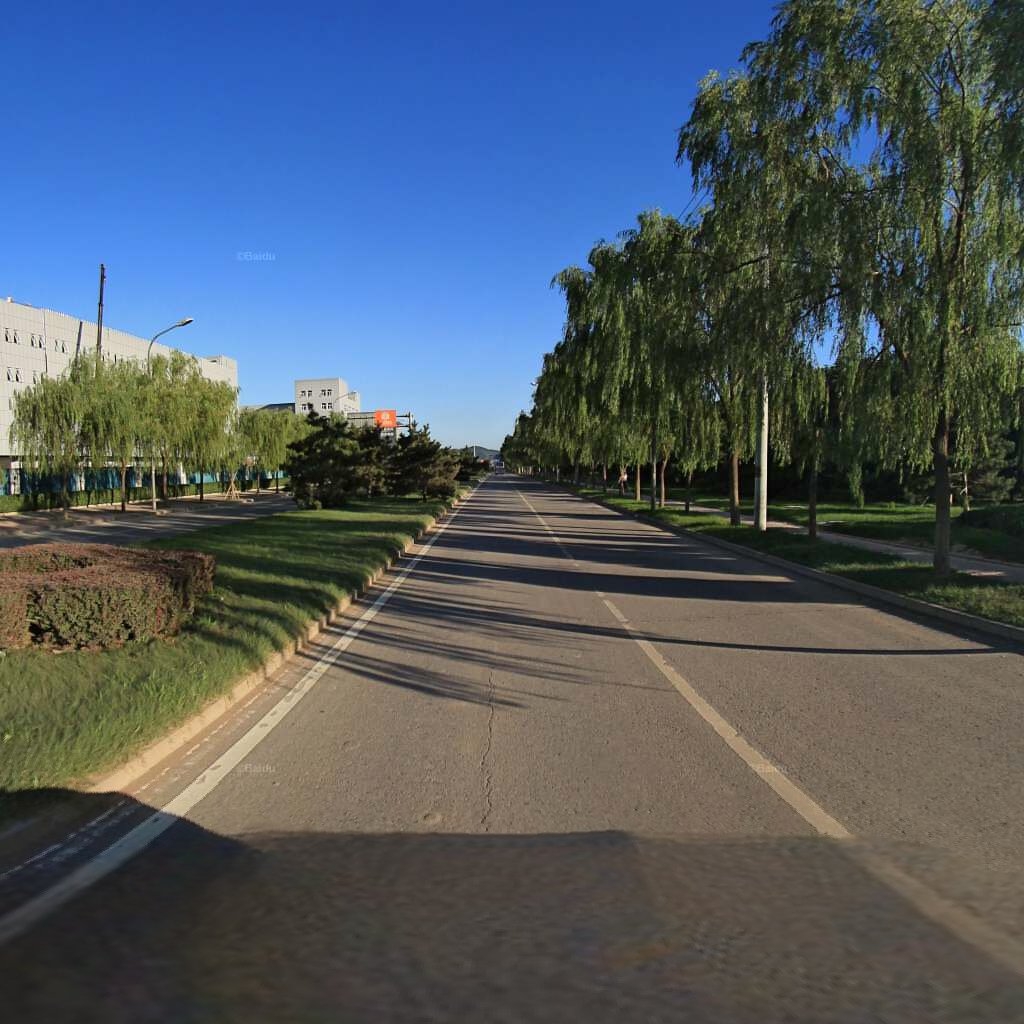
Region: Haidian
Road damage annotations: longitudinal crack